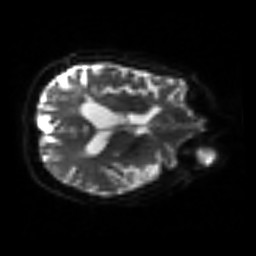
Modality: sbref
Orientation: axial
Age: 64
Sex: male
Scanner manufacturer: siemens
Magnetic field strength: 3 T
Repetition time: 3.2 s
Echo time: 0.081 s